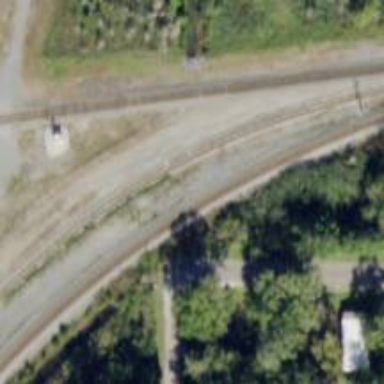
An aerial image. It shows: Railway track.